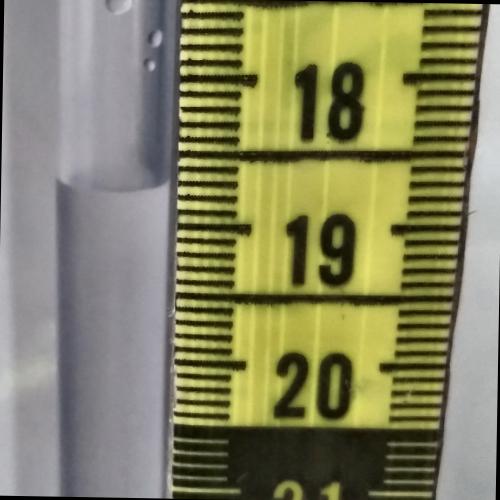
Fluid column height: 18.7 cm